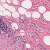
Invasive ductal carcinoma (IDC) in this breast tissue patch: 0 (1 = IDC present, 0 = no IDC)